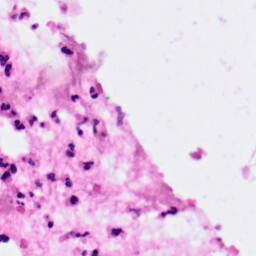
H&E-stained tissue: Pancreatic